Field crop: maize
Growth stage: 2
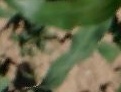
Species: maize